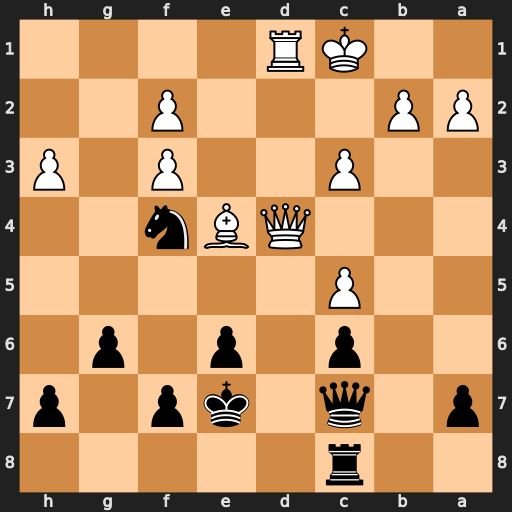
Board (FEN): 2r5/p1q1kp1p/2p1p1p1/2P5/3QBn2/2P2P1P/PP3P2/2KR4
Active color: b
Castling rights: -
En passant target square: -
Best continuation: Ne2+ Kb1 Nxd4